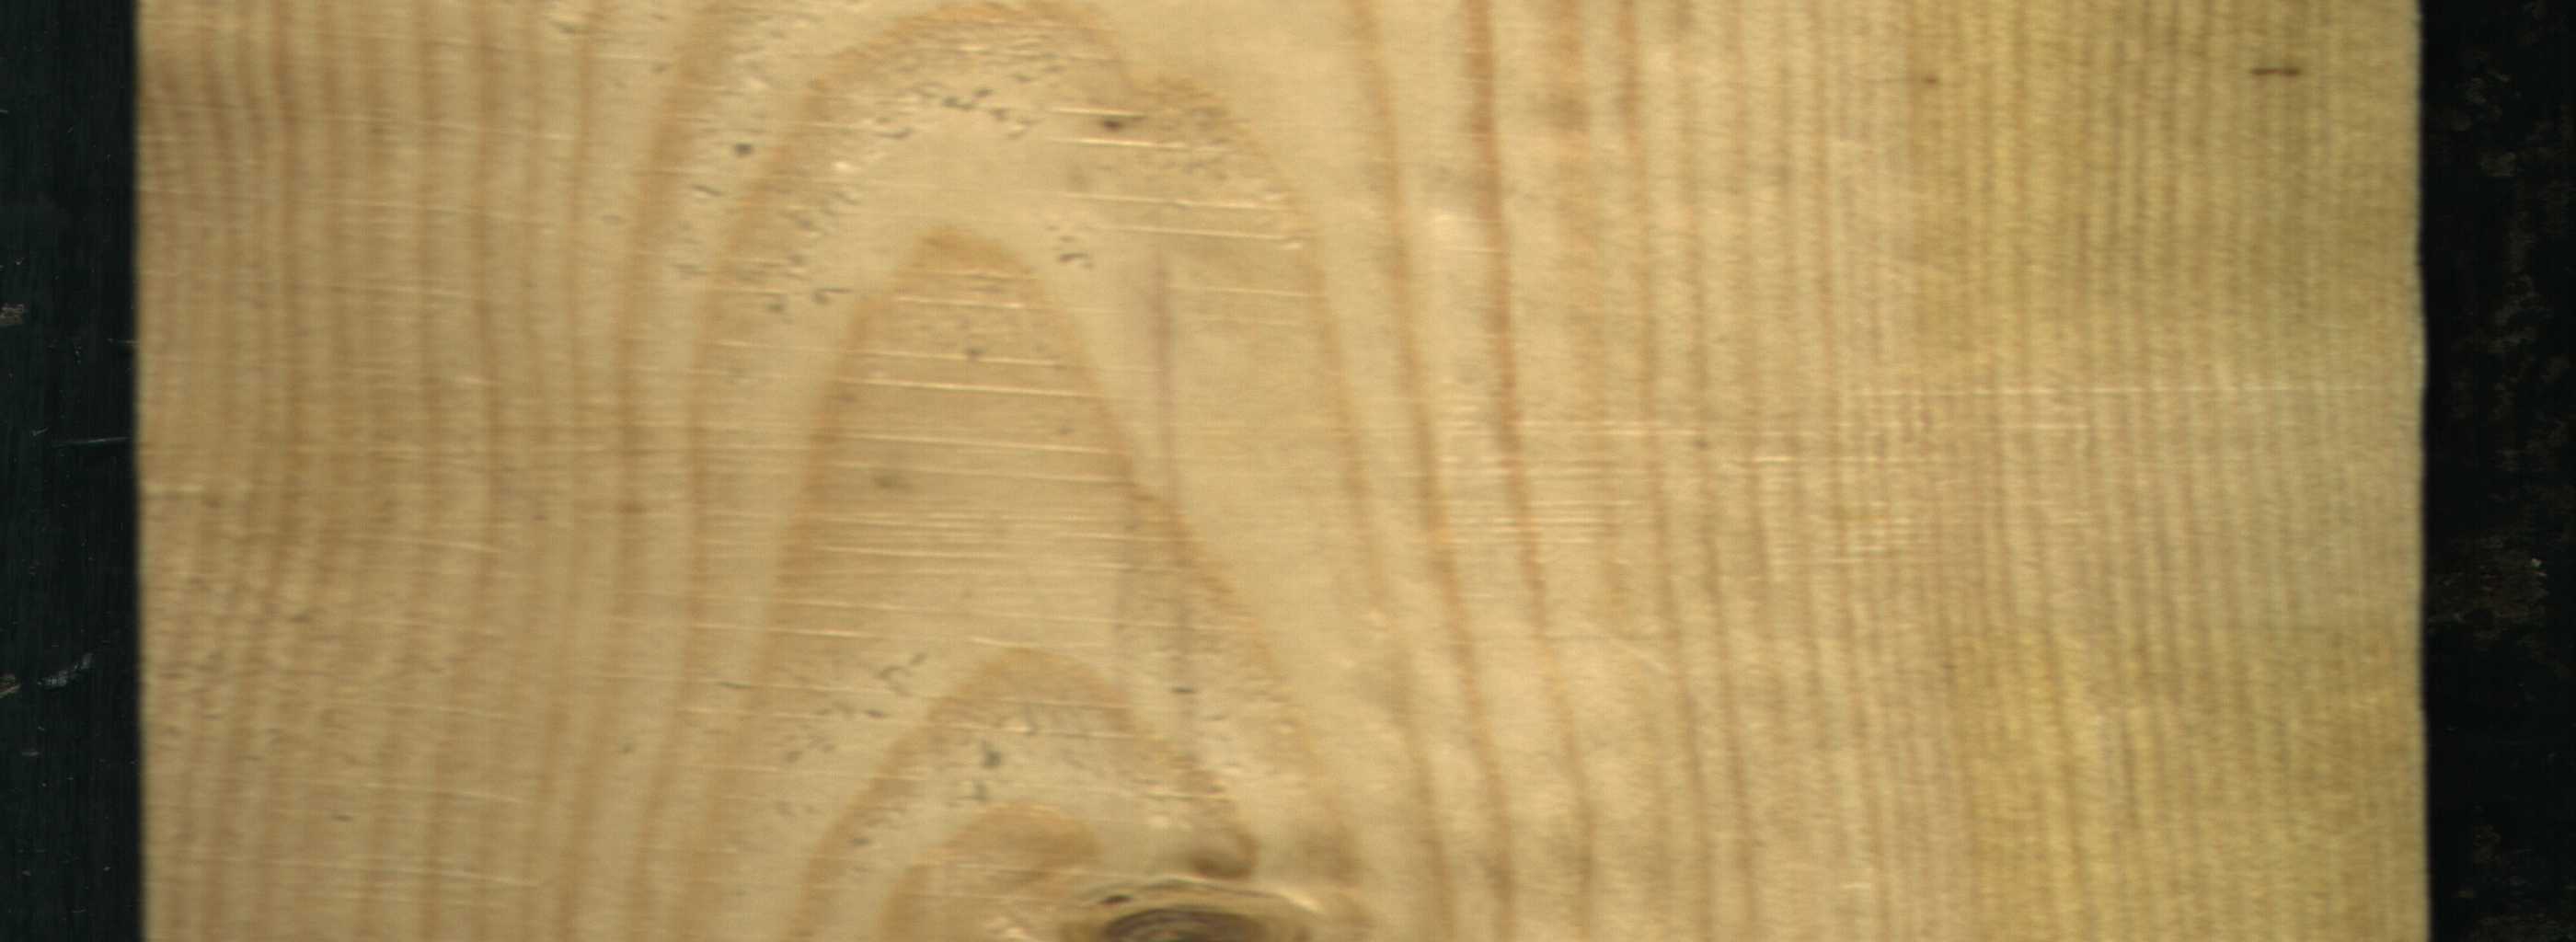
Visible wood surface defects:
Live_Knot